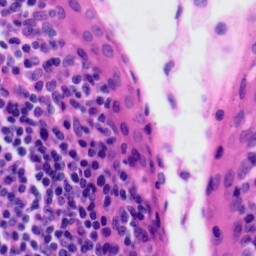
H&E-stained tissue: Tonsil